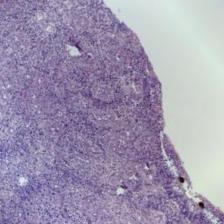
Diagnosis: OSCC